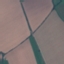
Land use / land cover: AnnualCrop